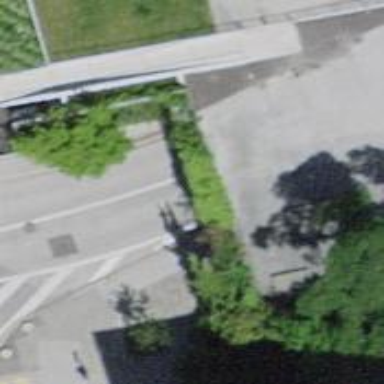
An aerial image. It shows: Parking entrance.